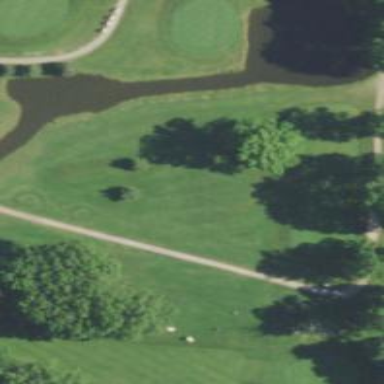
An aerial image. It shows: Water hazard on golf course.